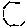
Label: hexagon